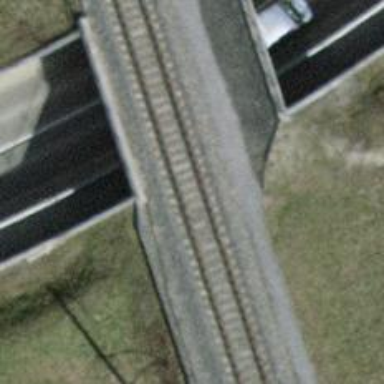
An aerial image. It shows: Electrified contact line.